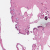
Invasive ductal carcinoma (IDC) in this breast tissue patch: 0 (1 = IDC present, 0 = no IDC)